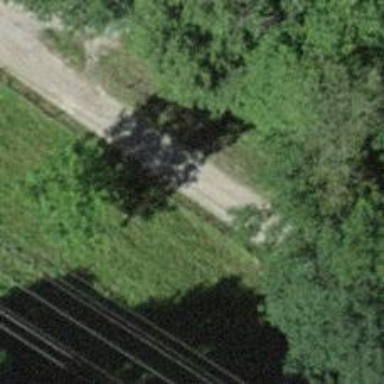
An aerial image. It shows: Road with steps.